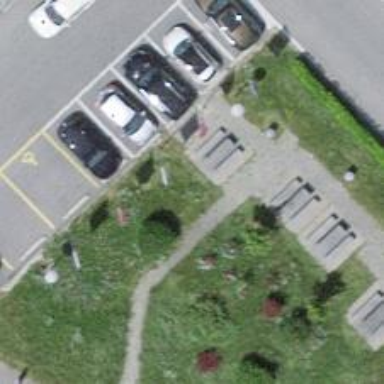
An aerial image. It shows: Picnic table located in leisure land area.